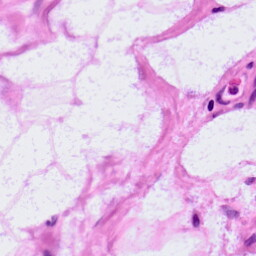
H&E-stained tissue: LymphNode